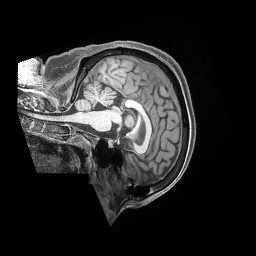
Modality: T1w
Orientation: sagittal
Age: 36
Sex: male
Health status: ill
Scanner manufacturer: siemens
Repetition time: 2.4 s
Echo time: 0.00231 s